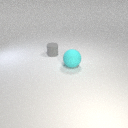
large cyan rubber sphere to the right of small gray rubber cylinder